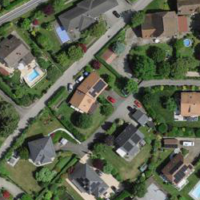
EUNIS habitat code: 54
Species observed at this site:
Pittosporum tobira
Euplagia quadripunctaria